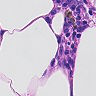
Metastatic tissue present: no